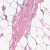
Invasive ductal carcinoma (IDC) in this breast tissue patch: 0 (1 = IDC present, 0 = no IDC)